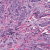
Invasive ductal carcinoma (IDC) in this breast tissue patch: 1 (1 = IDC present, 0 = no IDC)